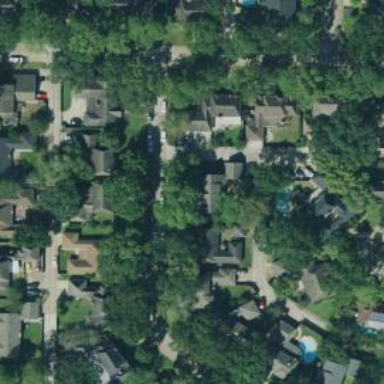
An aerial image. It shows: Alley classified as service road.